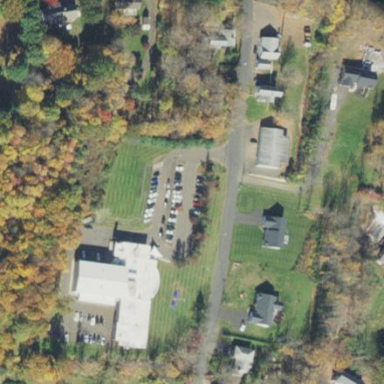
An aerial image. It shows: School.